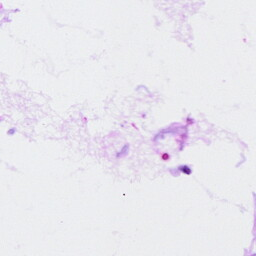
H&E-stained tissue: Ovarian